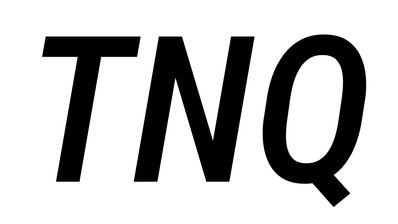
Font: Roboto-Italic_Condensed_Medium_Italic